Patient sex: M
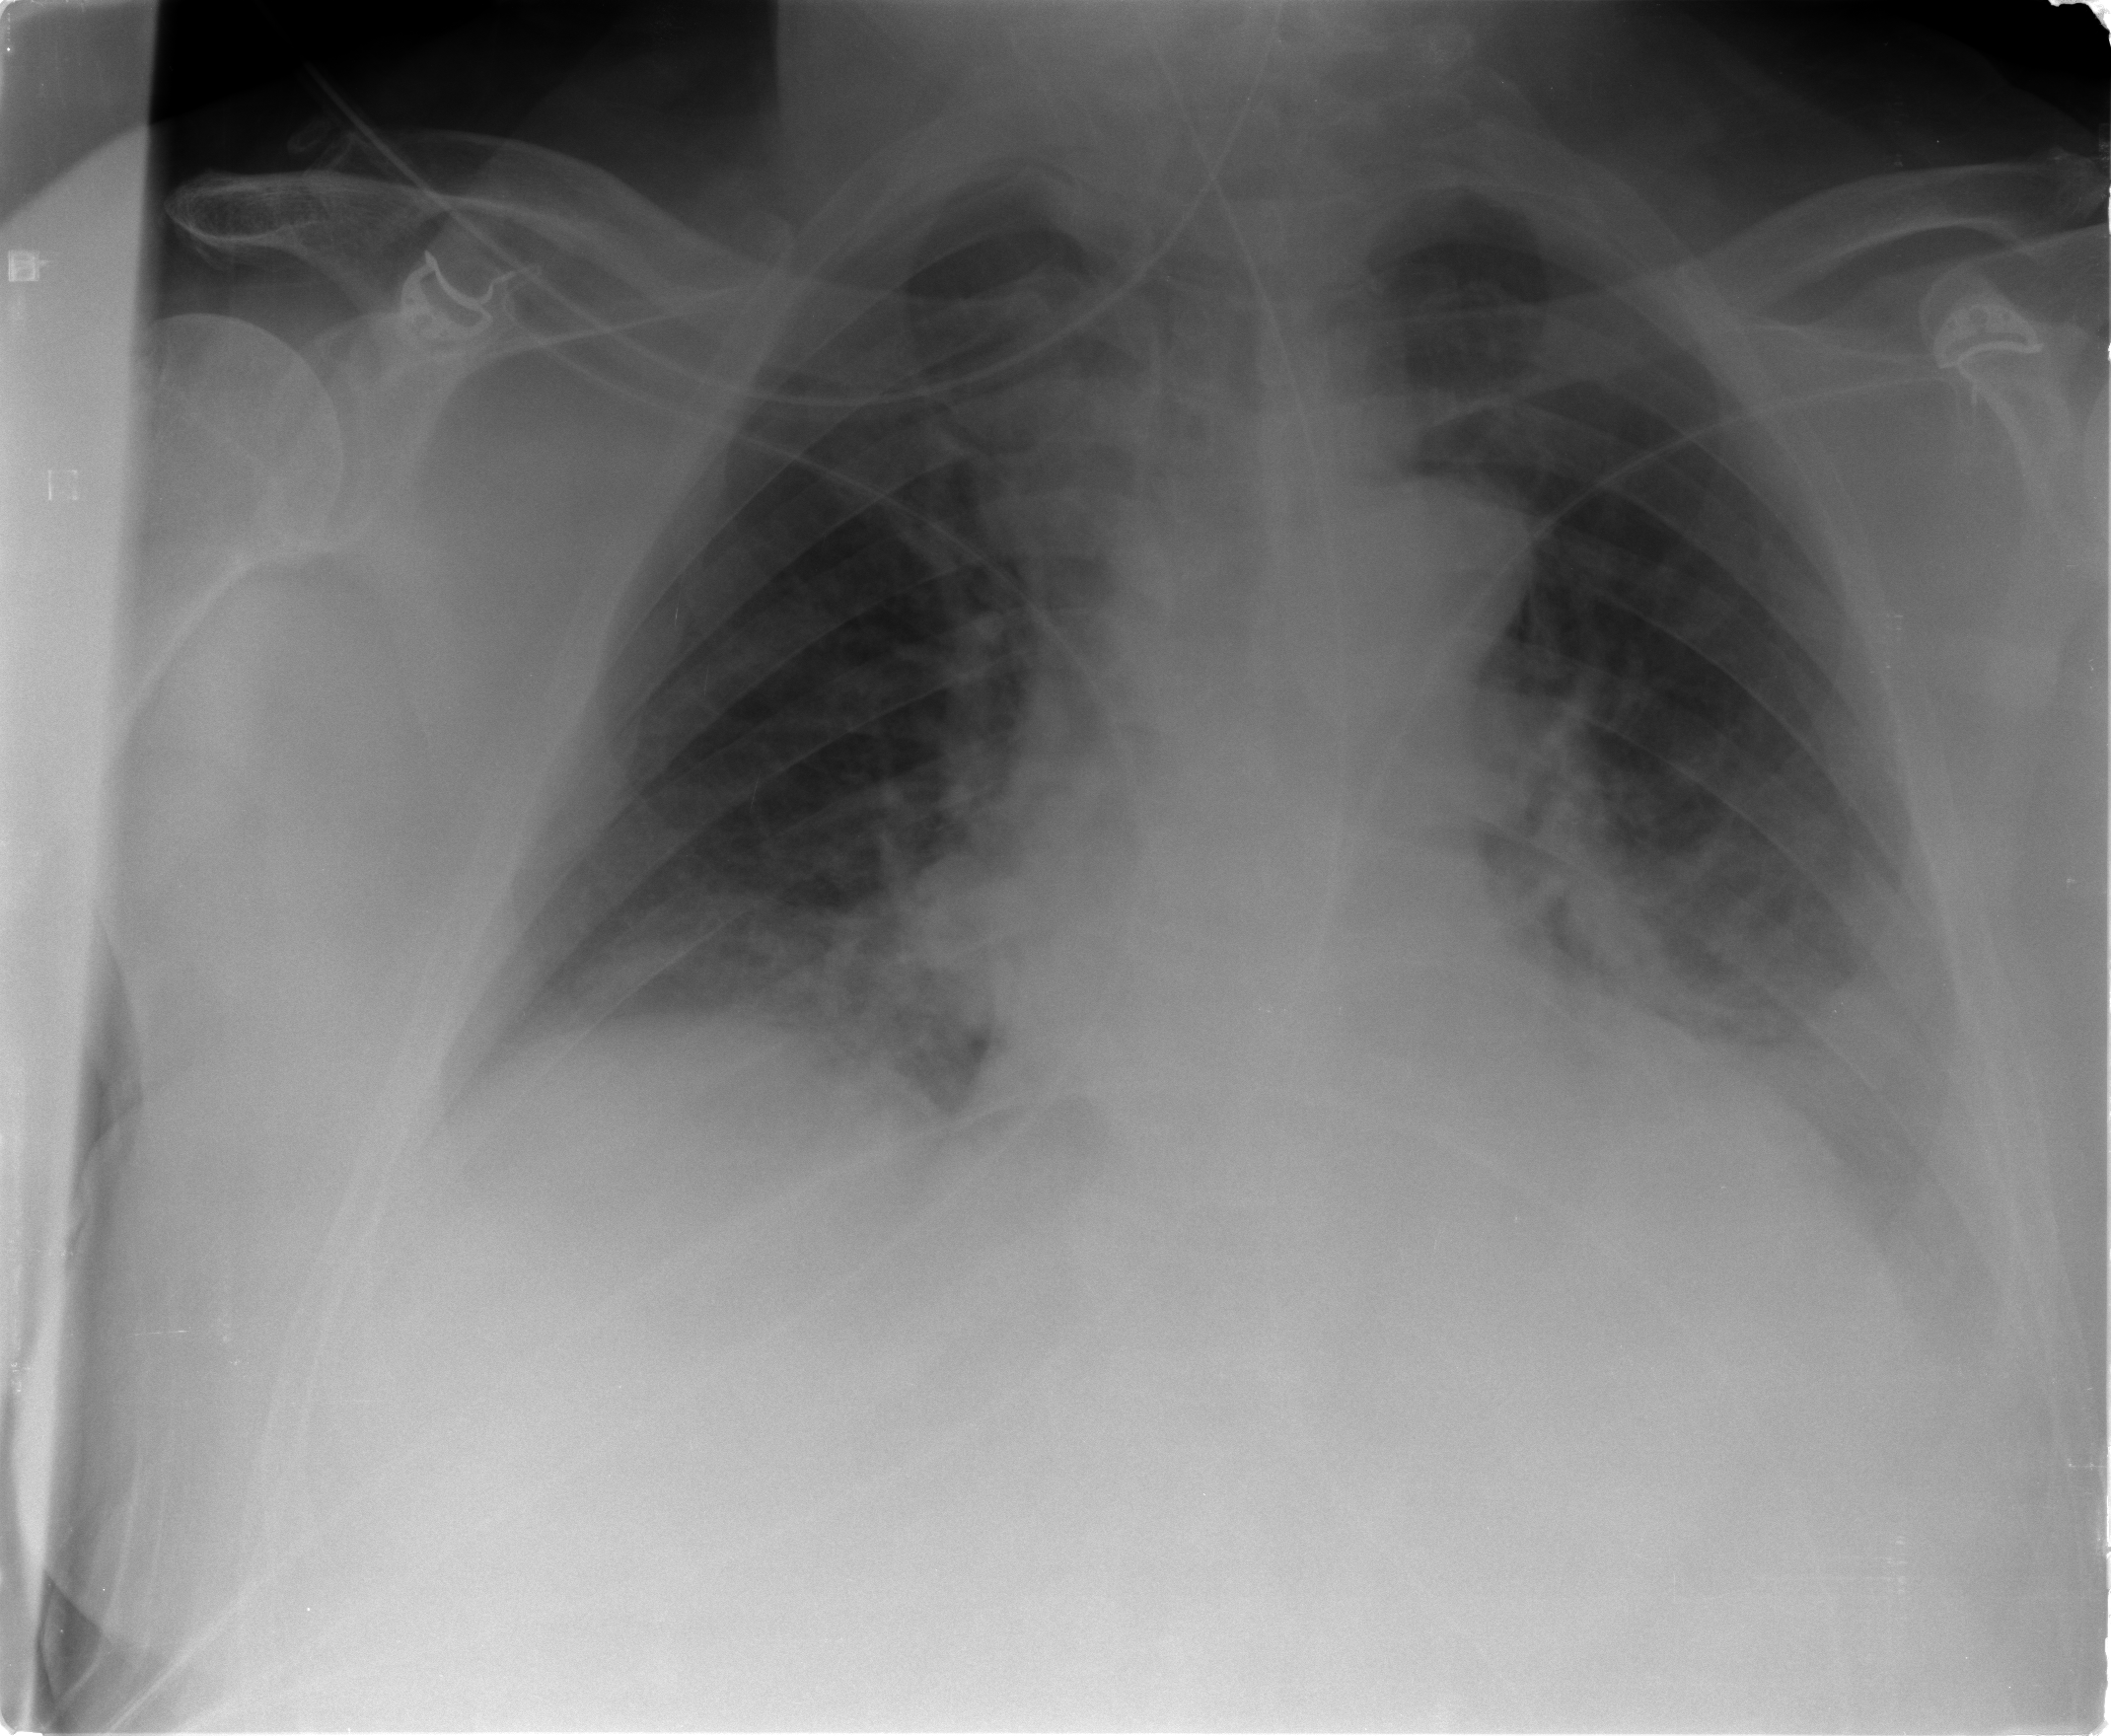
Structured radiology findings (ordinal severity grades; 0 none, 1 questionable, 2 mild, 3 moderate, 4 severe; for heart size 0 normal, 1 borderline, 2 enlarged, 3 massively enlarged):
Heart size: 0
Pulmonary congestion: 2
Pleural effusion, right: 1
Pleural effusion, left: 2
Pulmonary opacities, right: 0
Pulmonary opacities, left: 1
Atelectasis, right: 0
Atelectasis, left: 0